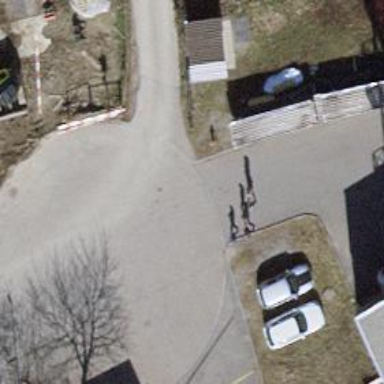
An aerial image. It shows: Cycleway.